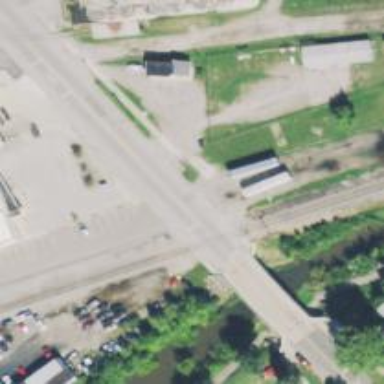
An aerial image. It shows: Crossing for the railway.